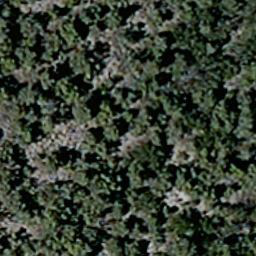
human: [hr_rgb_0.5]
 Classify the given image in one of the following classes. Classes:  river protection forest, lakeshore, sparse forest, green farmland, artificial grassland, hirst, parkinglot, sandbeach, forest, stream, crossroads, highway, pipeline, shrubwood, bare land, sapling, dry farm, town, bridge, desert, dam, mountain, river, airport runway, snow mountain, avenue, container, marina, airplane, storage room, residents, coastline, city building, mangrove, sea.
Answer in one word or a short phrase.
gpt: sparse forest